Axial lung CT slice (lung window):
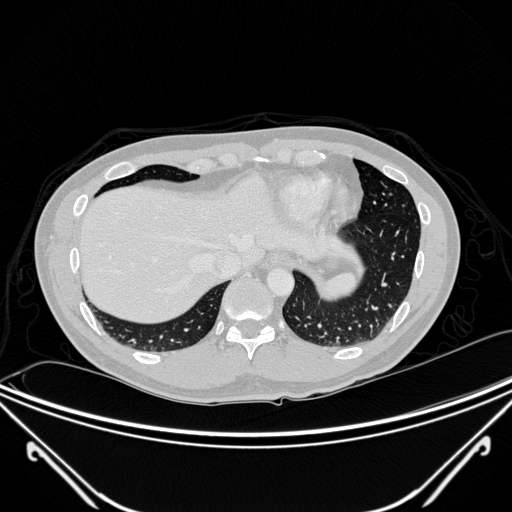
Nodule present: no